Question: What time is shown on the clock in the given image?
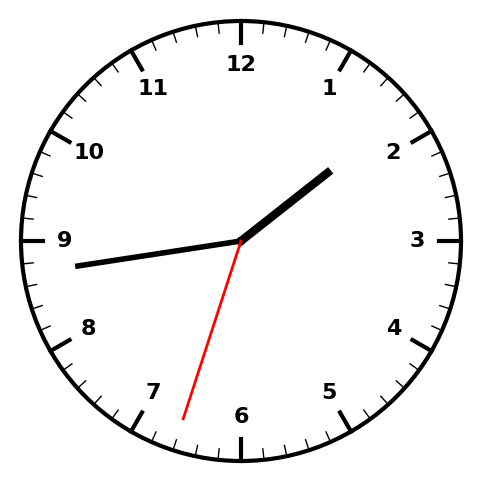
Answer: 01:43:33